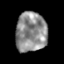
Tissue: skin
Cell type: T cells
Senescence score: 0.2839
Nuclear area (px): 1216
Mean DAPI intensity: 141.616